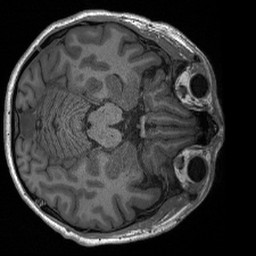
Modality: T1w
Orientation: axial
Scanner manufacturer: siemens
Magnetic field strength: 3 T
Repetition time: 2.4 s
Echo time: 0.00213 s